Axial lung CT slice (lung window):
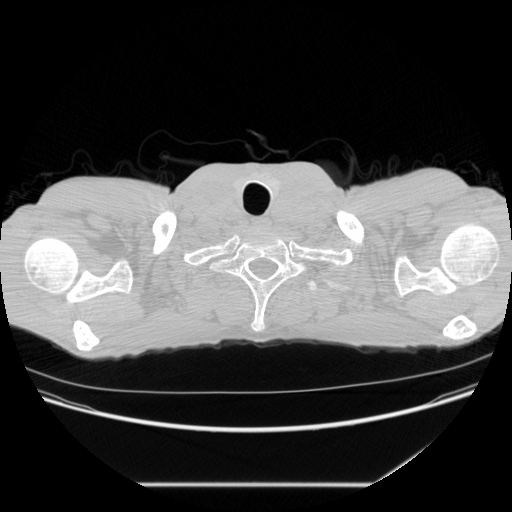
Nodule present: no